Question: I am trying to implement live tiles in my Windows phone 8.1 application. I saw nice feature in default Photos application. When on tile displaying large picture, it starting to "float" inside tile. Can anyone tell me how to achive this effect? I have read all info in the internet, but nowhere can find anything about that.
Here is what i am talking about:

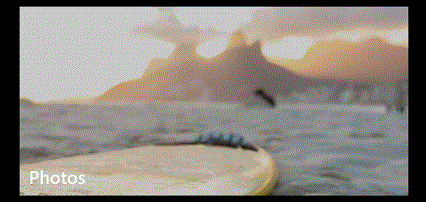
Answer: If you're using Silverlight app, you can get this exact behavior using <URL> to show upto 9 images.
If you're using XAML app, you can use <URL> to queue up to 5 tile updates, each containing an image, so that they'll be shown one after another. However, the tile updates do not slide as the Photos app. Instead they flip to show different queued updates.